Question: I have an igraph with several disconnected components. For example:
'''
library(igraph)
g <- simplify(
graph.compose(
graph.ring(10),
graph.star(5, mode = "undirected")
)
) + edge("7", "8")
'''

In this example, node 9 is its own graph, as are nodes 7 and 8, and the rest form a third graph.
I'd like to treat these separately, so I want to convert the single igraph into a list of 3 igraphs (split by connectedness).
I hacked some code to achieve this, but it's inefficient and fairly awful.
'''
split_graph_into_connected_subgraphs <- function(g)
{
adjacency_list <- get.adjlist(g)
connected_nodes <- lapply(
adjacency_list,
function(adjacent_nodes)
{
new_nodes <- out <- adjacent_nodes
# Keep finding nodes that are adjacent to ones we already know about,
# until we find no more
repeat
{
doubly_adjacent_nodes <- Reduce(union, adjacency_list[new_nodes])
new_nodes <- setdiff(doubly_adjacent_nodes, out)
if(length(new_nodes) == 0)
{
break
}
out <- union(out, new_nodes)
}
sort(out)
}
)
# Single value nodes should contain themselves, not be empty
connected_nodes <- ifelse(
vapply(adjacency_list, length, integer(1)) == 0,
seq_along(connected_nodes),
connected_nodes
)
# We don't care about repeats, just the unique graphs
connected_nodes <- unique(connected_nodes)
# Get the subgraph from each
lapply(
connected_nodes,
function(nodes) induced.subgraph(g, nodes)
)
}
list_of_subgraphs <- split_graph_into_connected_subgraphs(g)
lapply(list_of_subgraphs, plot)
'''
Is there a cleaner way of splitting the graph?
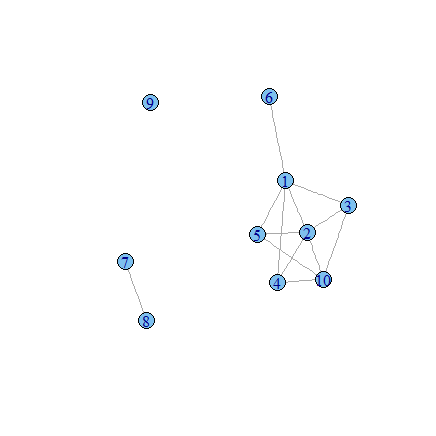
Answer: You could calculate the connected components of your graph by using:
'''
clusters(g)
# $membership
# [1] 1 1 1 1 1 1 2 2 3 1
#
# $csize
# [1] 7 2 1
#
# $no
# [1] 3
'''
Or you could create a separate graph for each component of your graph by using:
'''
dg <- decompose.graph(g) # returns a list of three graphs
plot(dg[[1]]) # plot e.g. the 1st one
'''